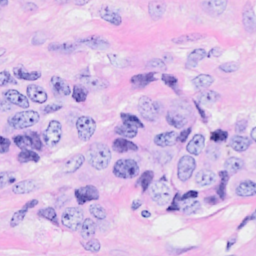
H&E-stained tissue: Breast